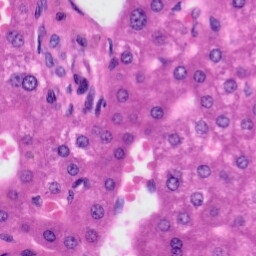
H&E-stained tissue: Liver